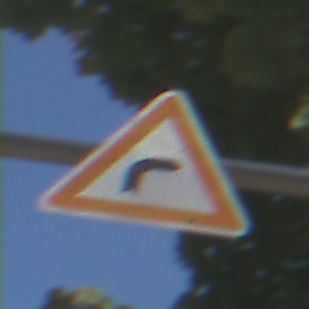
Verkehrszeichen: KurveRechts
Umgebung: Outdoor, RoadRail
Tageszeit: Midday
Wetter: Clear
Licht: Natural
Jahreszeit: NotSpecified
Kontrast: HighContrast